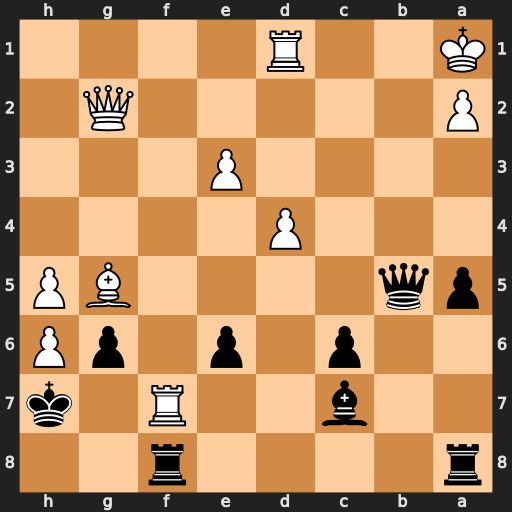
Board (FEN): r4r2/2b2R1k/2p1p1pP/pq4BP/3P4/4P3/P5Q1/K2R4
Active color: b
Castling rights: -
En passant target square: -
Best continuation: Rxf7 hxg6+ Kxg6